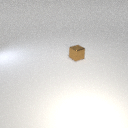
small brown metal cube